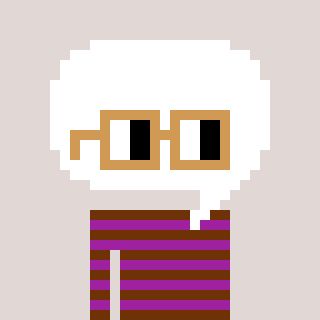
a pixel art character with square brown glasses, a speech bubble-shaped head and a magenta-colored body on a warm background